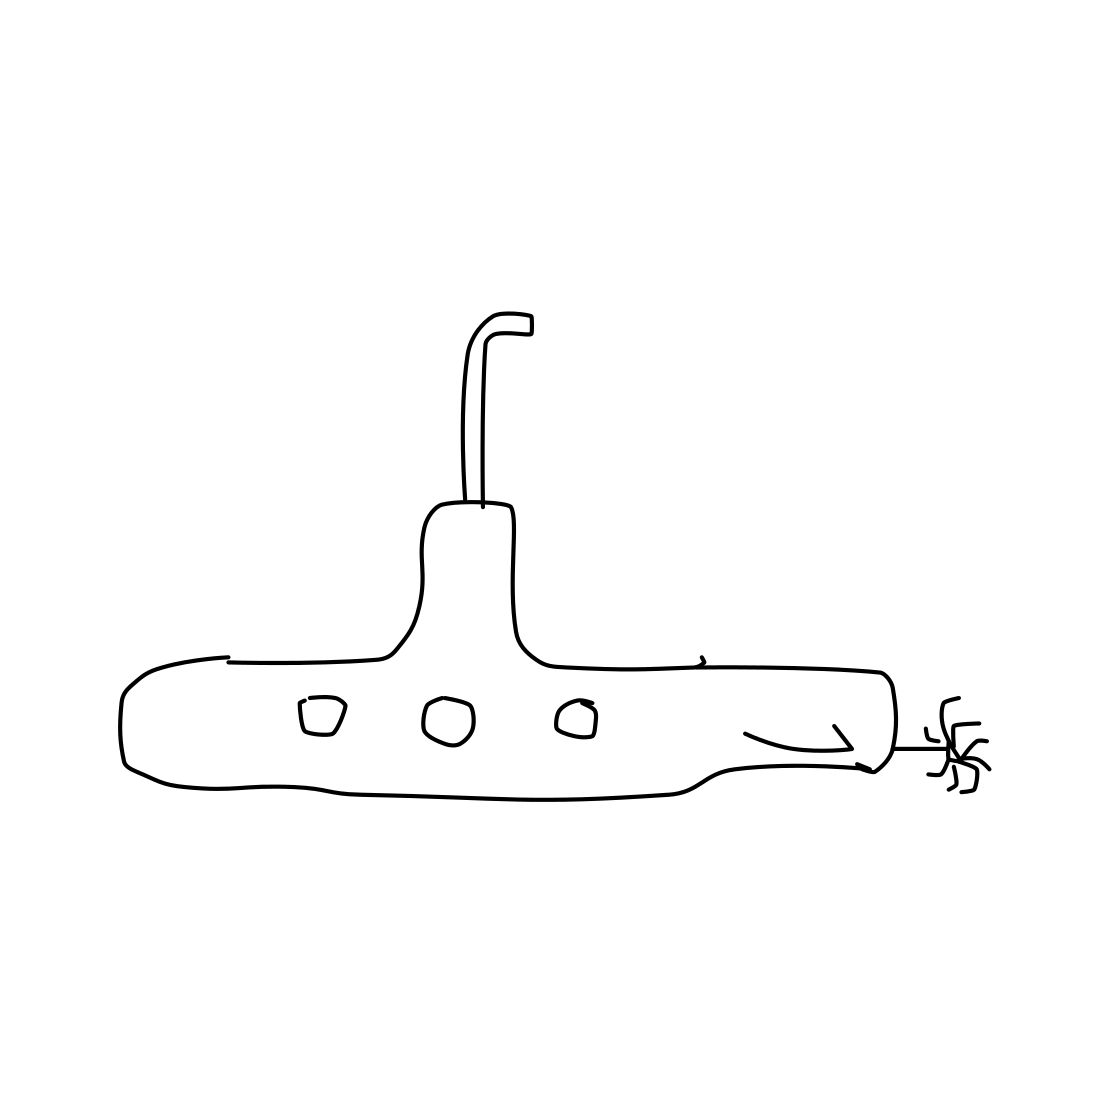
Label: submarine